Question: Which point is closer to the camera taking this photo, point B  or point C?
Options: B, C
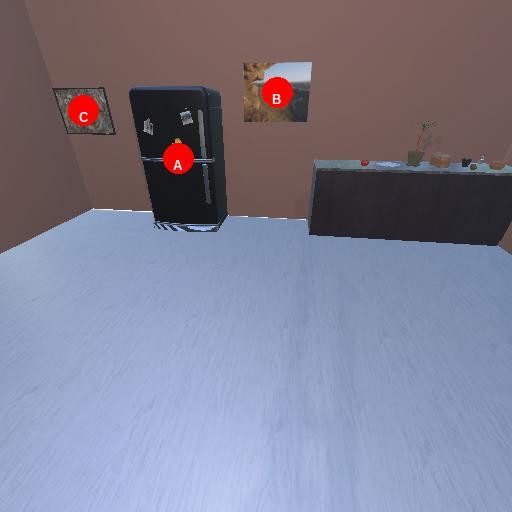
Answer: B